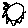
Label: sun